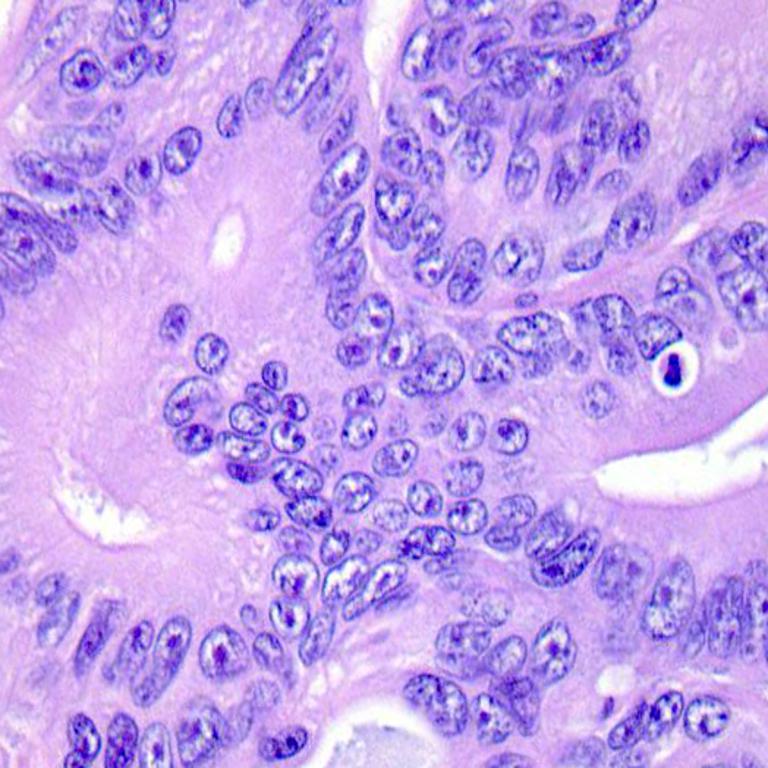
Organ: colon
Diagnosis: adenocarcinomas